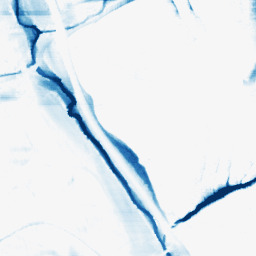
Category: morphological
Decomposition family: morphological_rect
Decomposition parameters: operation: closing
width: 50
height: 10
Upsampling method: bicubic
Upsampling parameters: scale: 8
Upsampling scale: 8